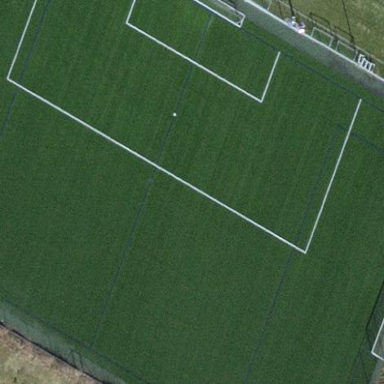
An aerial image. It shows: Soccer pitch for leisure land activities.